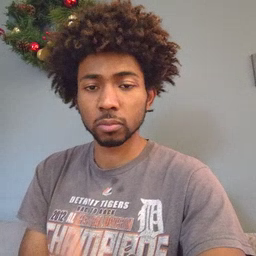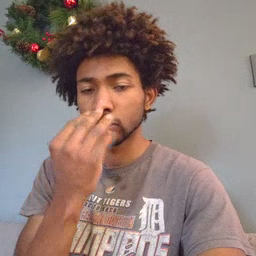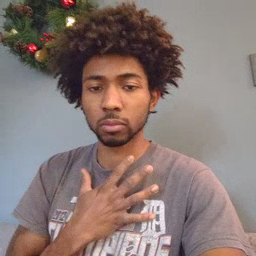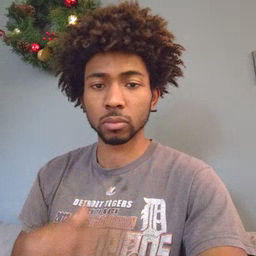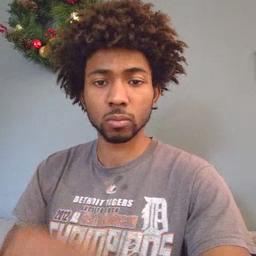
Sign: pajamas